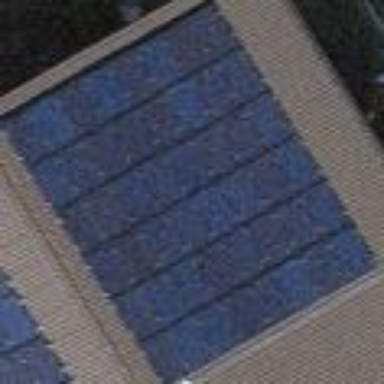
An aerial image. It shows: Solar power generator.